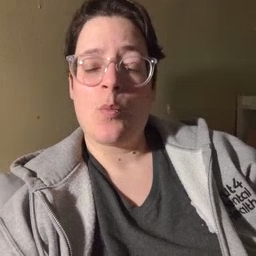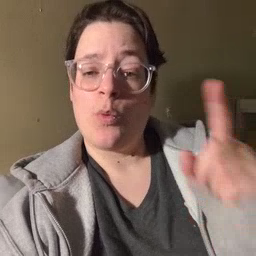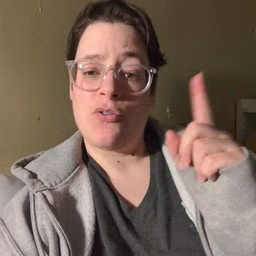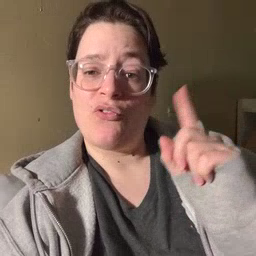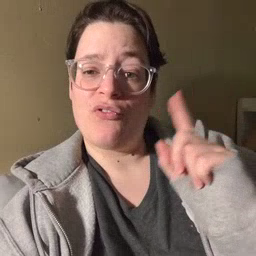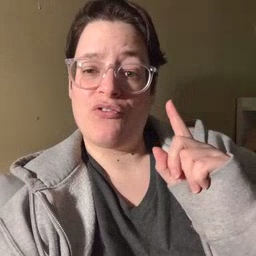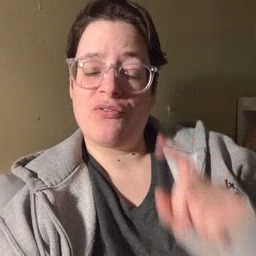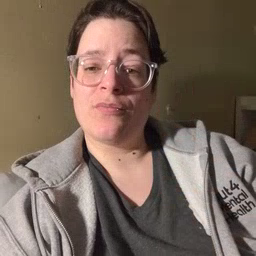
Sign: where